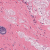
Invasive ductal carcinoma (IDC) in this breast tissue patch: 0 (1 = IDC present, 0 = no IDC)